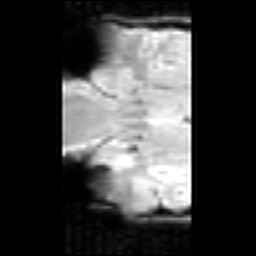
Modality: inplaneT2
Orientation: coronal
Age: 25
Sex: female